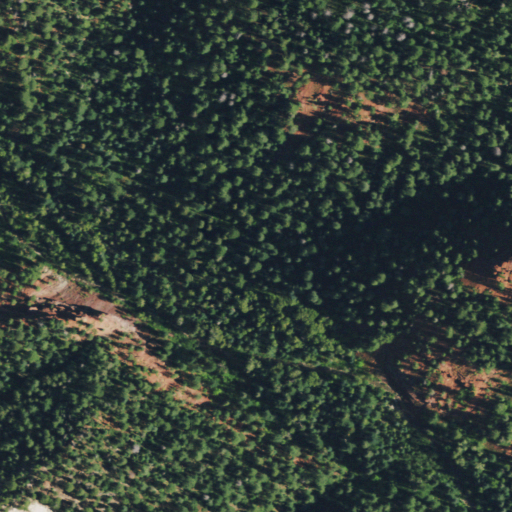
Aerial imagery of valley in Colorado named Rock Spring Draw containing evergreen forest, mixed forest, deciduous forest, and shrub